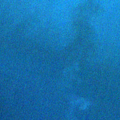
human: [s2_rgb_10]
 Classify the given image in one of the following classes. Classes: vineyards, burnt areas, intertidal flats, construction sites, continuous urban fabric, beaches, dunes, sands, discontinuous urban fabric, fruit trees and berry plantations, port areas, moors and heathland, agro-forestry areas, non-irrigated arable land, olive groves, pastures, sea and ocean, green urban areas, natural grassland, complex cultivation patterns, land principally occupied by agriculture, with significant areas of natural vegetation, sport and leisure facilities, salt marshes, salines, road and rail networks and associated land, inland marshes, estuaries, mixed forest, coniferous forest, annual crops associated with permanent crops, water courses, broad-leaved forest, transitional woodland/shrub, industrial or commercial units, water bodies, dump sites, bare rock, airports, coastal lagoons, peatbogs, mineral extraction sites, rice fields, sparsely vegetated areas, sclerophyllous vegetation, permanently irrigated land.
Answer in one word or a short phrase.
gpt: sea and ocean